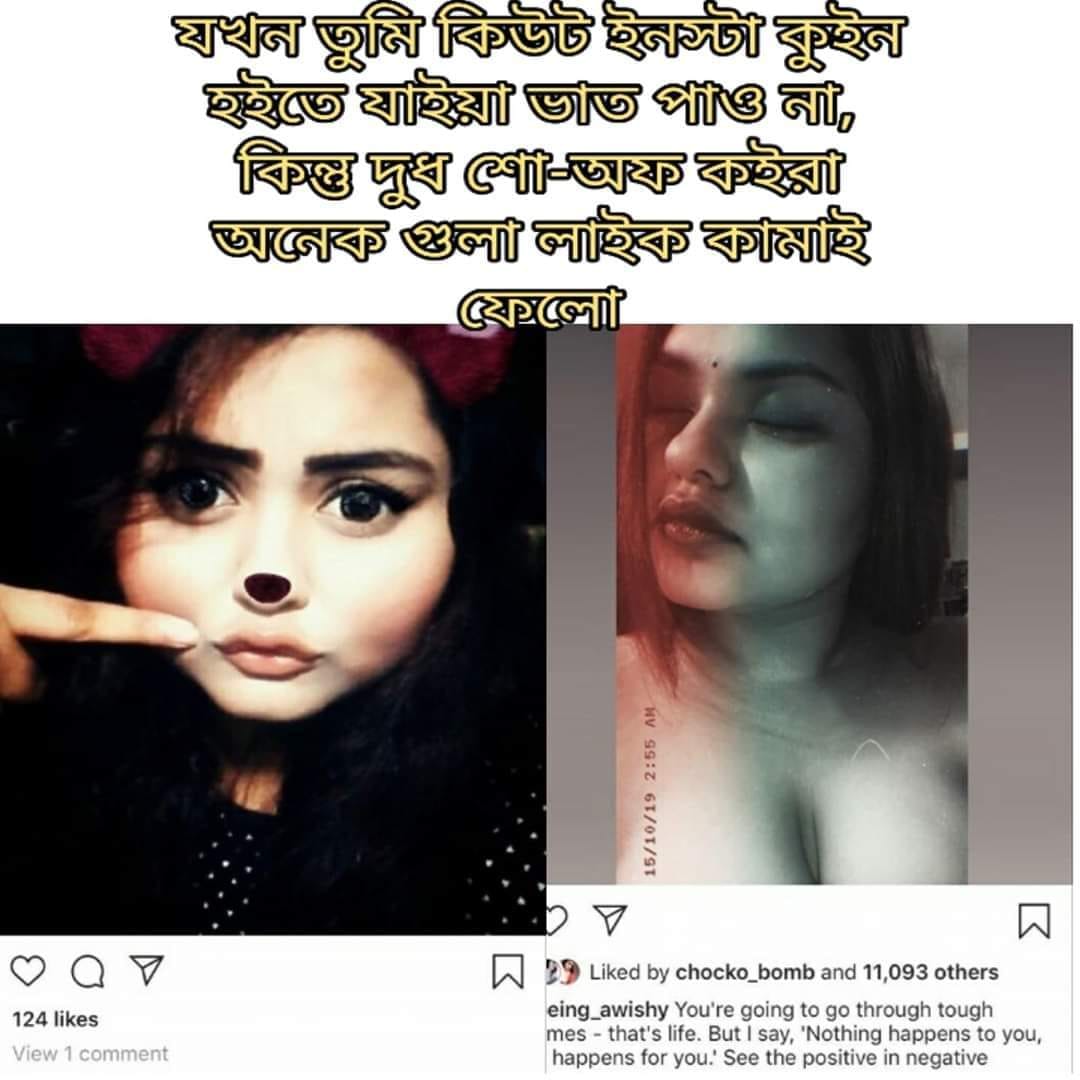
Caption: যখন তুমি কিউট ইন্সটা কুইন হইতে যাইয়া ভাত পাও না, কিন্তু দুধ শো-অফ কইরা অনেক গুলা লাইক কামাই ফেলো
Label: hate